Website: crate-barrel
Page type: billing-address
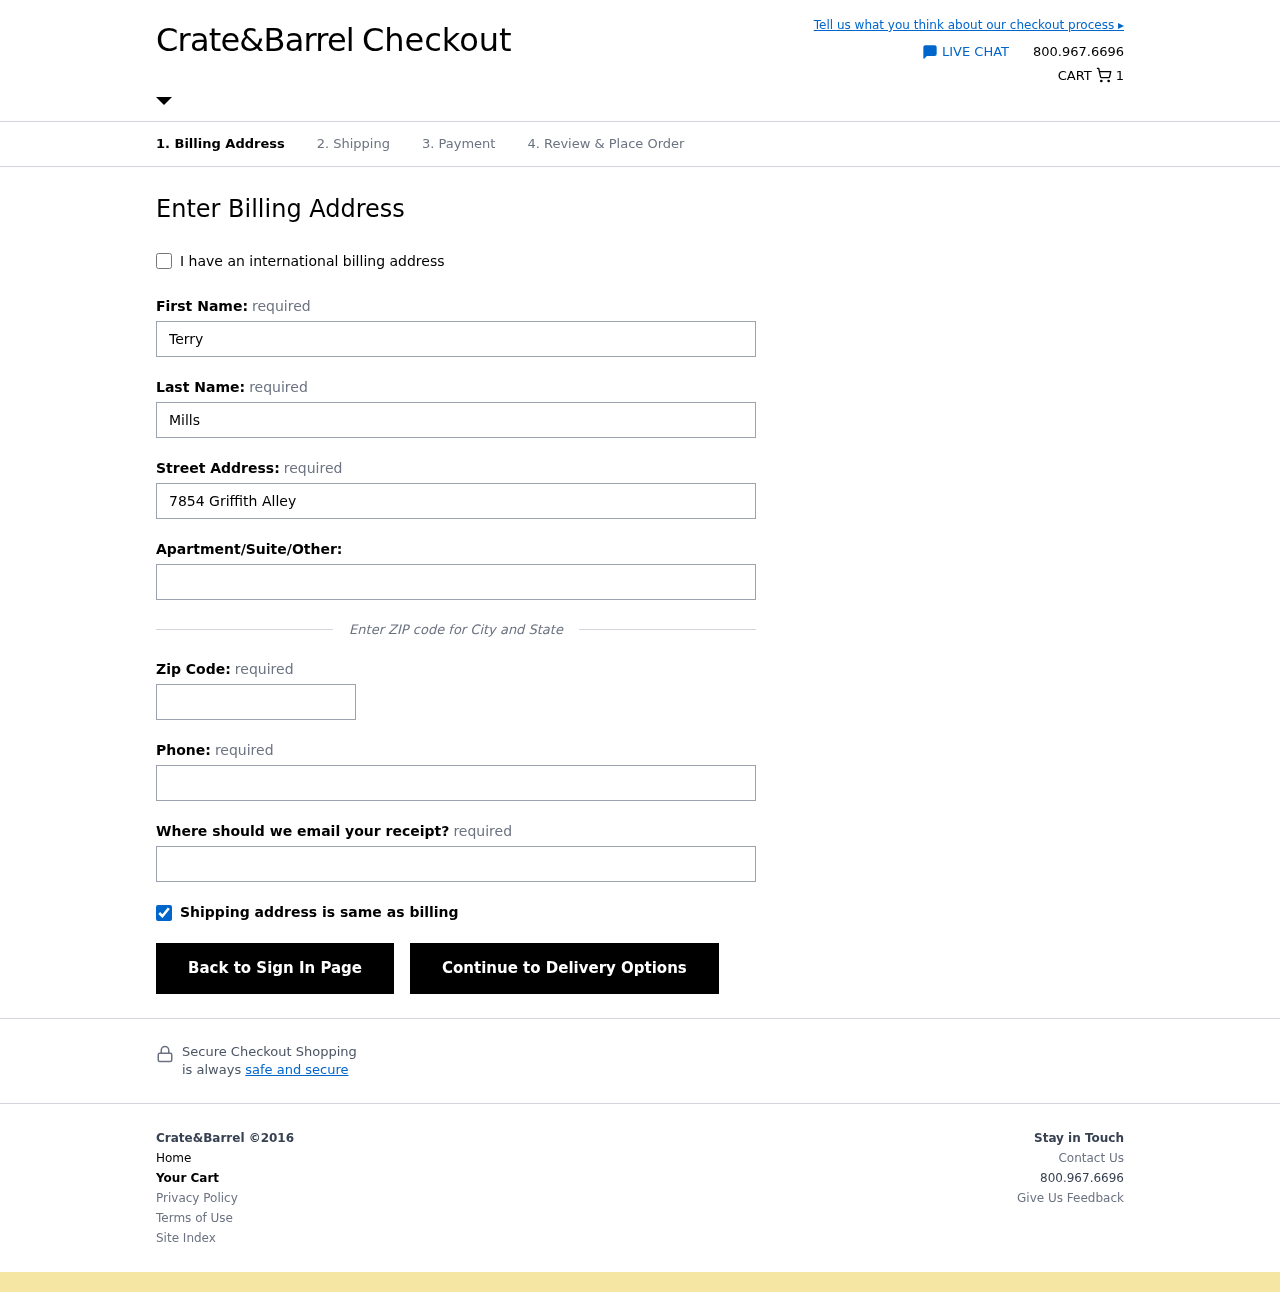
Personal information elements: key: PII_EMAIL
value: terry.mills@yahoo.com
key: PII_FIRSTNAME
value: Terry
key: PII_LASTNAME
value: Mills
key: PII_PHONE
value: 2289376102
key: PII_POSTCODE
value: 51151
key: PII_STREET
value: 7854 Griffith Alley
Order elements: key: ORDER_NUM_ITEMS
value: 1